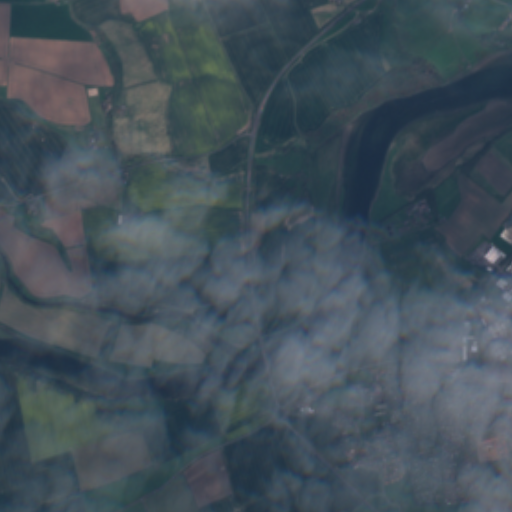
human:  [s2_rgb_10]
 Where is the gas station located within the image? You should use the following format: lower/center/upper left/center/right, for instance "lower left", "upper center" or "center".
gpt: The gas station is located in the center right of the image.
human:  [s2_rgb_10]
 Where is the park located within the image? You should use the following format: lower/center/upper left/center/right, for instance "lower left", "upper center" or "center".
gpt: The park is located in the lower center of the image.
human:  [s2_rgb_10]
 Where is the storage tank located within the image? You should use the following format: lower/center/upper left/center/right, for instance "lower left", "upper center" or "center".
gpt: The storage tank is located in the lower right of the image.
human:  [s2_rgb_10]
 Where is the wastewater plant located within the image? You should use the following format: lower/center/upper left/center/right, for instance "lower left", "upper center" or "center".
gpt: The wastewater plant is located in the center right of the image.
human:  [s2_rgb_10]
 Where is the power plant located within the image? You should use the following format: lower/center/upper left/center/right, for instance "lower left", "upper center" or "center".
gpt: There is no power plant in the image.